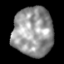
Tissue: skin
Cell type: Epithelial cells
Senescence score: 0.2796
Nuclear area (px): 1931
Mean DAPI intensity: 151.386